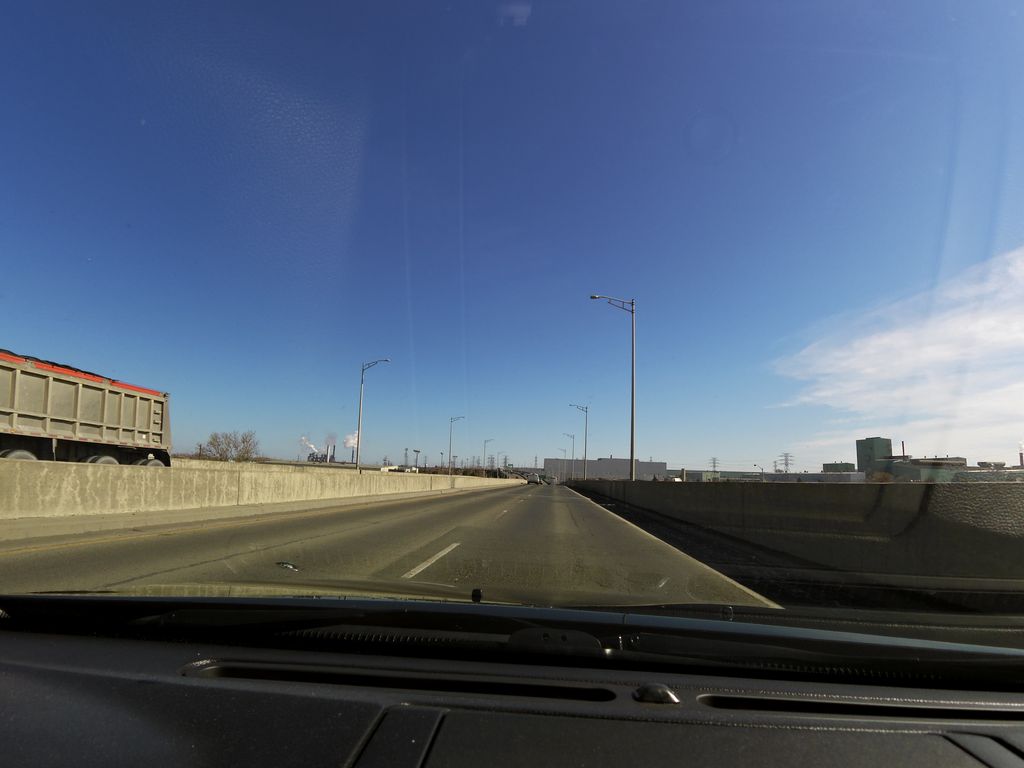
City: hamilton